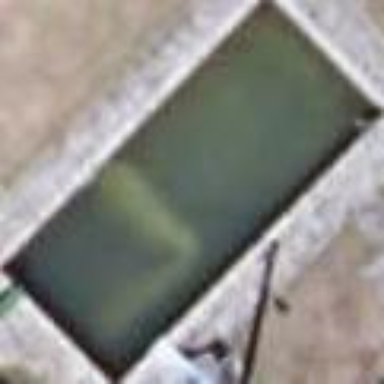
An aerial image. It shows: Swimming pool located in leisure land.